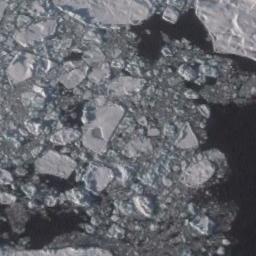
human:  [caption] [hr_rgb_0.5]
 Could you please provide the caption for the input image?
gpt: Countless ice cubes of all sizes are closely connected into a large piece floating on the deep blue sea .

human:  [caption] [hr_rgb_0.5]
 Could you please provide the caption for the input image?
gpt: There is a big ice and many small ice on the dark blue sea .

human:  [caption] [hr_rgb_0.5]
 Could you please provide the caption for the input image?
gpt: A lot of sea ice of different sizes gathers together and the color of the seawater is deep blue .

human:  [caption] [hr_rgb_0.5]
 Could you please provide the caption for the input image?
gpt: There are different shapes of sea ice .

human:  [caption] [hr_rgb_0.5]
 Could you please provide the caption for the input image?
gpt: There are many sea ice linked into sheets .